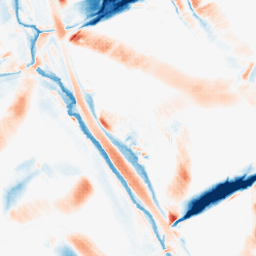
Category: morphological
Decomposition family: morphological_diamond
Decomposition parameters: operation: average
radius: 20
Upsampling method: sinc_blackman
Upsampling parameters: scale: 8
kernel_size: 16
Upsampling scale: 8